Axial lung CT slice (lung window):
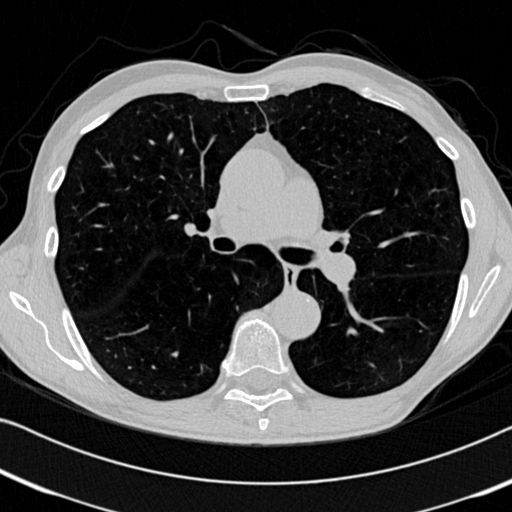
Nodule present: no